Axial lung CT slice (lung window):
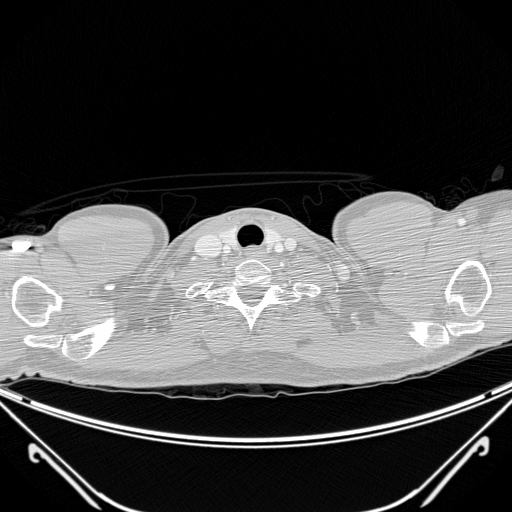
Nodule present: no